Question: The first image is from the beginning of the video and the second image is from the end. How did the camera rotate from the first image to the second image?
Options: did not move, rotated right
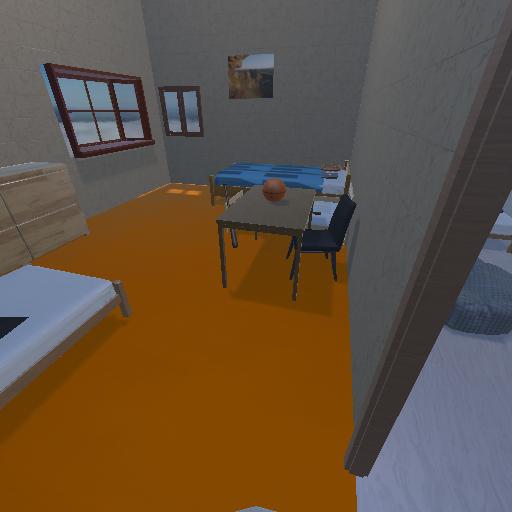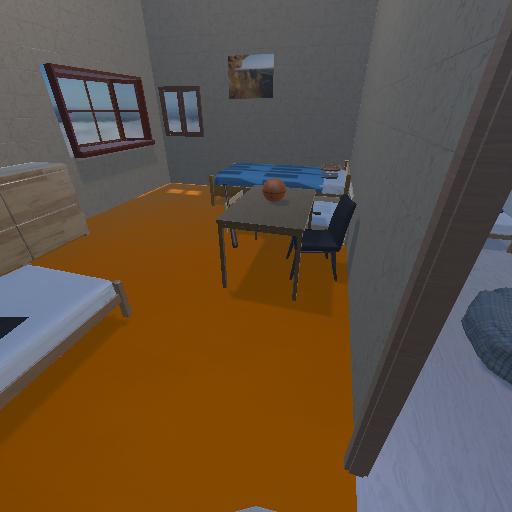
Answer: did not move